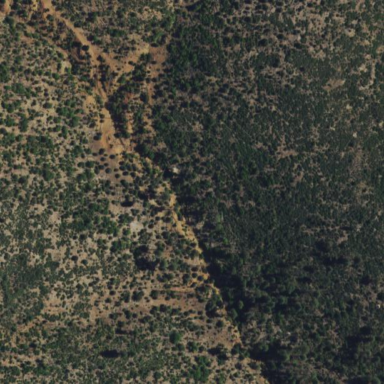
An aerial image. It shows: National park boundary.